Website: lowes
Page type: billing-address
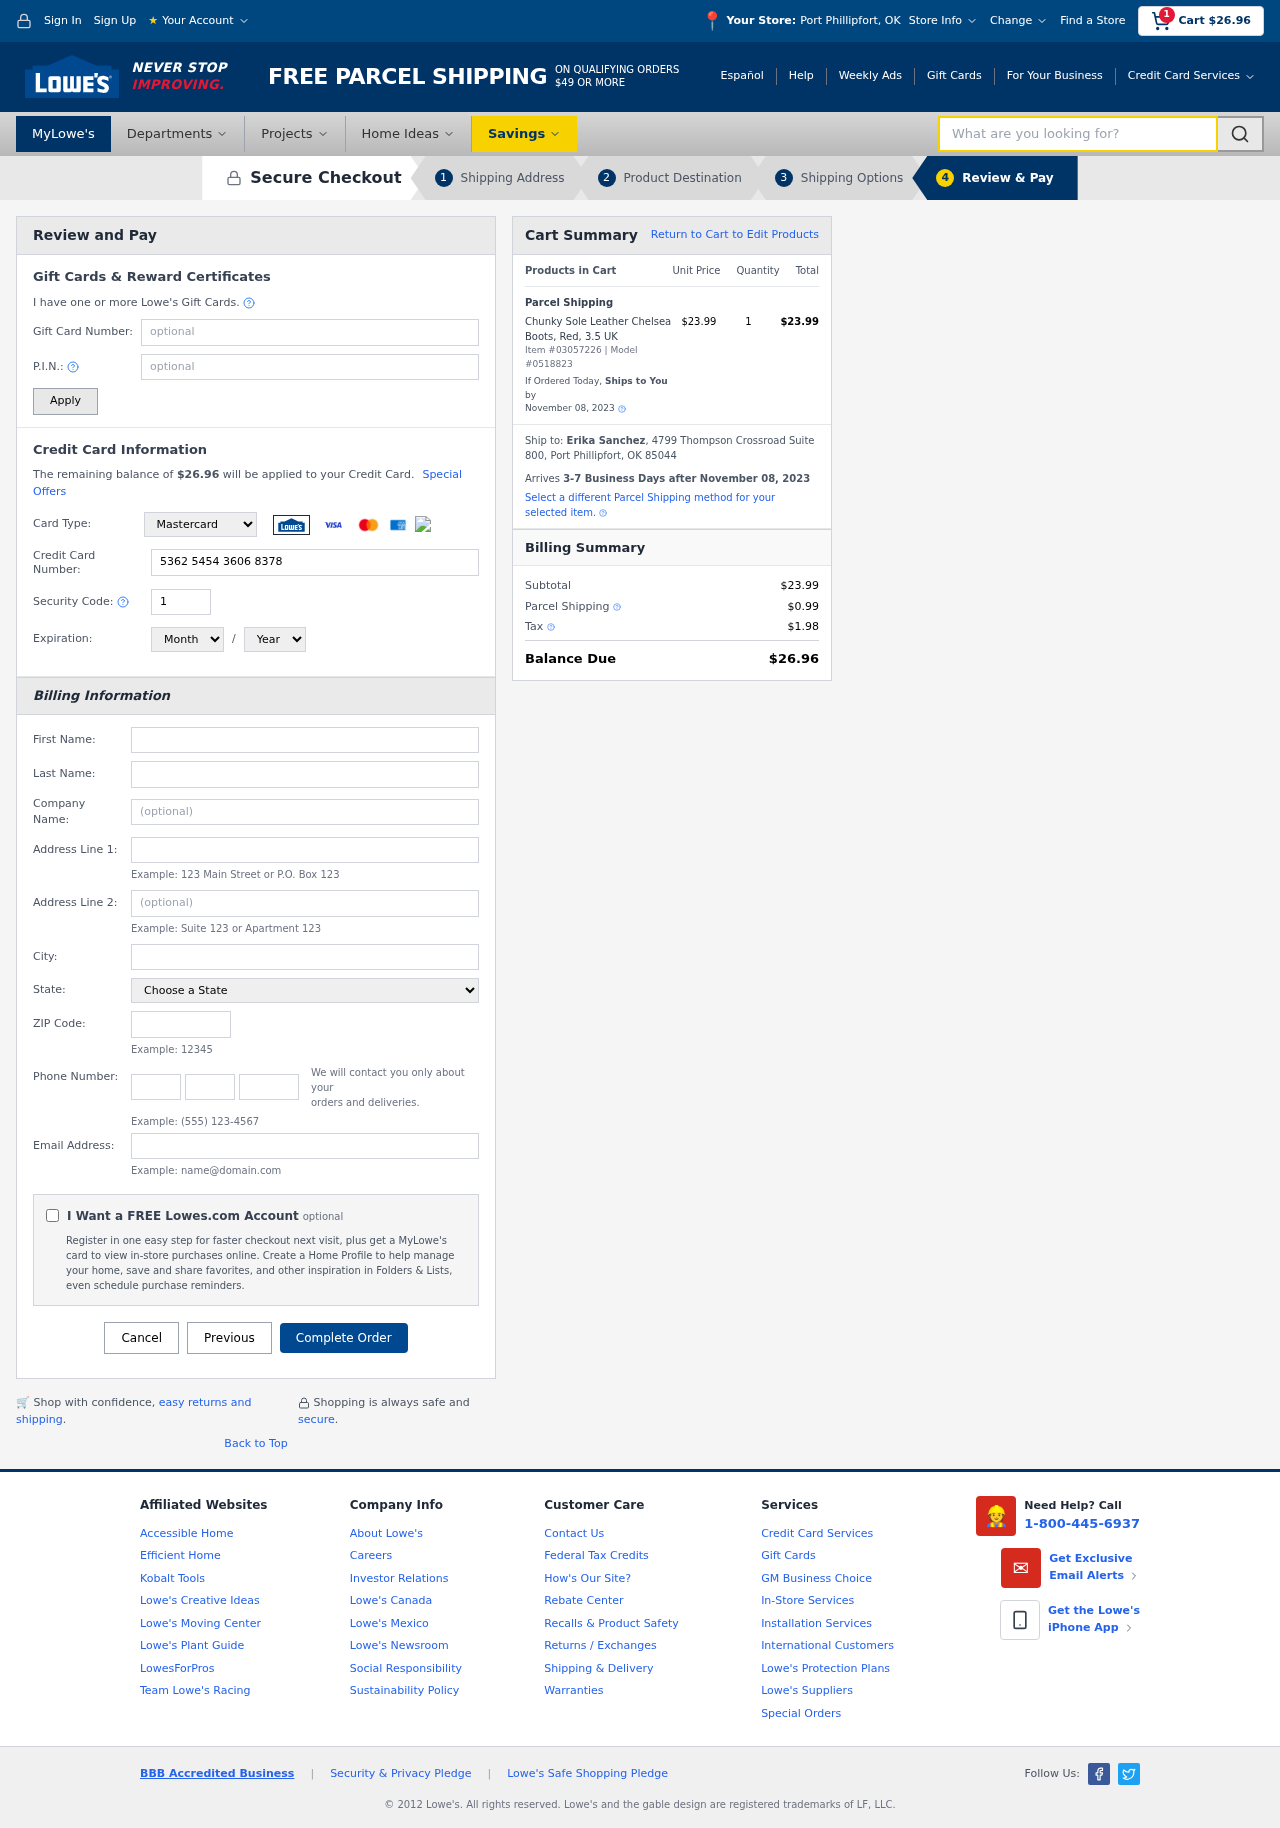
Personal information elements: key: PII_CARD_CVV
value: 198
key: PII_CARD_EXPIRY_MONTH
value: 05
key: PII_CARD_EXPIRY_YEAR
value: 26
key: PII_CARD_NUMBER
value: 5362 5454 3606 8378
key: PII_CARD_TYPE
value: Mastercard
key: PII_CITY
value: Port Phillipfort
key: PII_CITY_STATE
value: Port Phillipfort, OK
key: PII_COMPANY
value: Castro-Lee
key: PII_EMAIL
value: erika.sanchez@hotmail.com
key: PII_FIRSTNAME
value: Erika
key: PII_FULLNAME
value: Erika Sanchez
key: PII_LASTNAME
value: Sanchez
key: PII_PHONE_AREA
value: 927
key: PII_PHONE_PREFIX
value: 779
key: PII_PHONE_SUFFIX
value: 2157
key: PII_POSTCODE
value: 85044
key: PII_STATE
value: Oklahoma
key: PII_STREET
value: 4799 Thompson Crossroad Suite 800
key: PII_STREET2
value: Suite 381
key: PII_CITY_STATE_ZIP
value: Port Phillipfort, OK 85044
Product elements: key: PRODUCT1_NAME
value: Chunky Sole Leather Chelsea Boots, Red, 3.5 UK
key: PRODUCT1_PRICE
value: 23.99
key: PRODUCT1_QUANTITY
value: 1
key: PRODUCT_ITEM_NUMBER
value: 03057226
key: PRODUCT_MODEL_NUMBER
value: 0518823
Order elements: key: ORDER_SUBTOTAL
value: $26.96
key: ORDER_TOTAL
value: $26.96
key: ORDER_SHIPPING_DATE
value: November 08, 2023
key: ORDER_SUBTOTAL
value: $23.99
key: ORDER_DELIVERY_DATE
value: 3-7 Business Days after November 08, 2023
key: ORDER_SHIPPING_DATE2
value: November 08, 2023
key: ORDER_SUBTOTAL2
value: $23.99
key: ORDER_SHIPPING_COST
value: $0.99
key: ORDER_TAX
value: $1.98
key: ORDER_TOTAL2
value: $26.96
Search elements: key: HEADER_SEARCH
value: What are you looking for?